Field crop: maize
Growth stage: 2
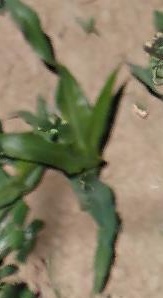
Species: maize